Question: Environment:
- Ruby: 2.1.2- Rails: 4.1.4- Heroku
In our rails app hosted on Heroku, there are times that requests take a long time to execute. It is just 1% of times or less, but we cannot figure out what it is happening.
We have newrelic agent installed and it says that , it is the transaction itself who takes all that time to execute.
However, transaction trace shows this:

(this same request most of the times takes only 100ms to be executed)
As far as I can tell, the time is being consumed before our controller gets invoked. It is consumed on
'''
Rack::MethodOverride#call
'''
and that is what we cannot understand.
Also, most of the times (or even always, we are not sure) this happens on POST requests that are sent by mobile devices. Could this have something to do with a slow connection? (although POST-payload is very tiny).
Has anyone experienced this? Any advice on how to keep exploring this issue is appreciated.
Thanks in advance!
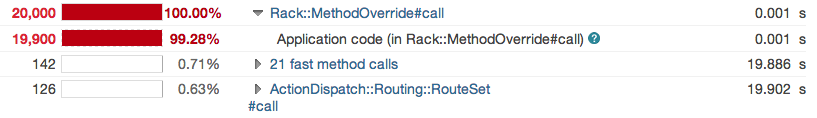
Answer: Since the Ruby agent began to instrument middleware in version 3.9.0.229, we've seen this question arise for some users. One possible cause of the longer timings is that Rack::MethodOverride needs to examine the request body on POST in order to determine whether the POST parameters contain a method override. It calls <URL>.
This may be why you see that more time than expected is being spent in this middleware. Looking more deeply into how the POST body relates to the time spent in the middleware might be a fruitful avenue for investigation.